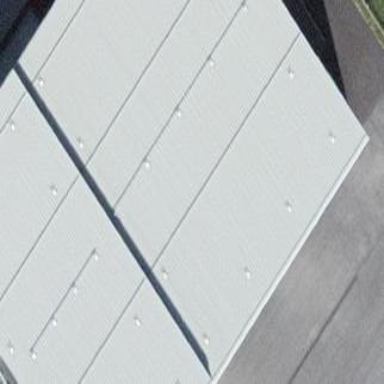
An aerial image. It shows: Distribution power substation located in building.